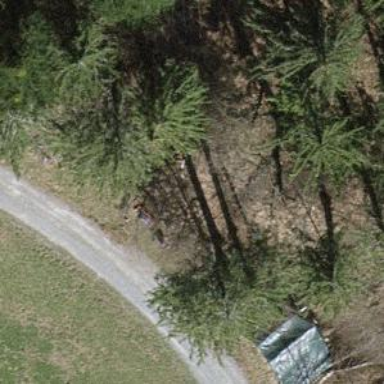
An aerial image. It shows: Brown bench in the vicinity.